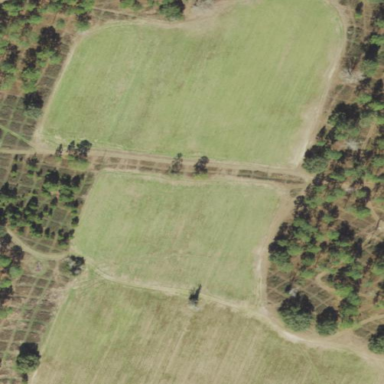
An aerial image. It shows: Orchard.